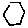
Label: hexagon